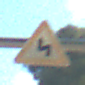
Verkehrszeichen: DoppelkurveZunaechstLinks
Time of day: MorningAfternoon
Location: Outdoor (Nature)
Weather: PartlyCloudy
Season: NotSpecified
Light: Natural